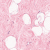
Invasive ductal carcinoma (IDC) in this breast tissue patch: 0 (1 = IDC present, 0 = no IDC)